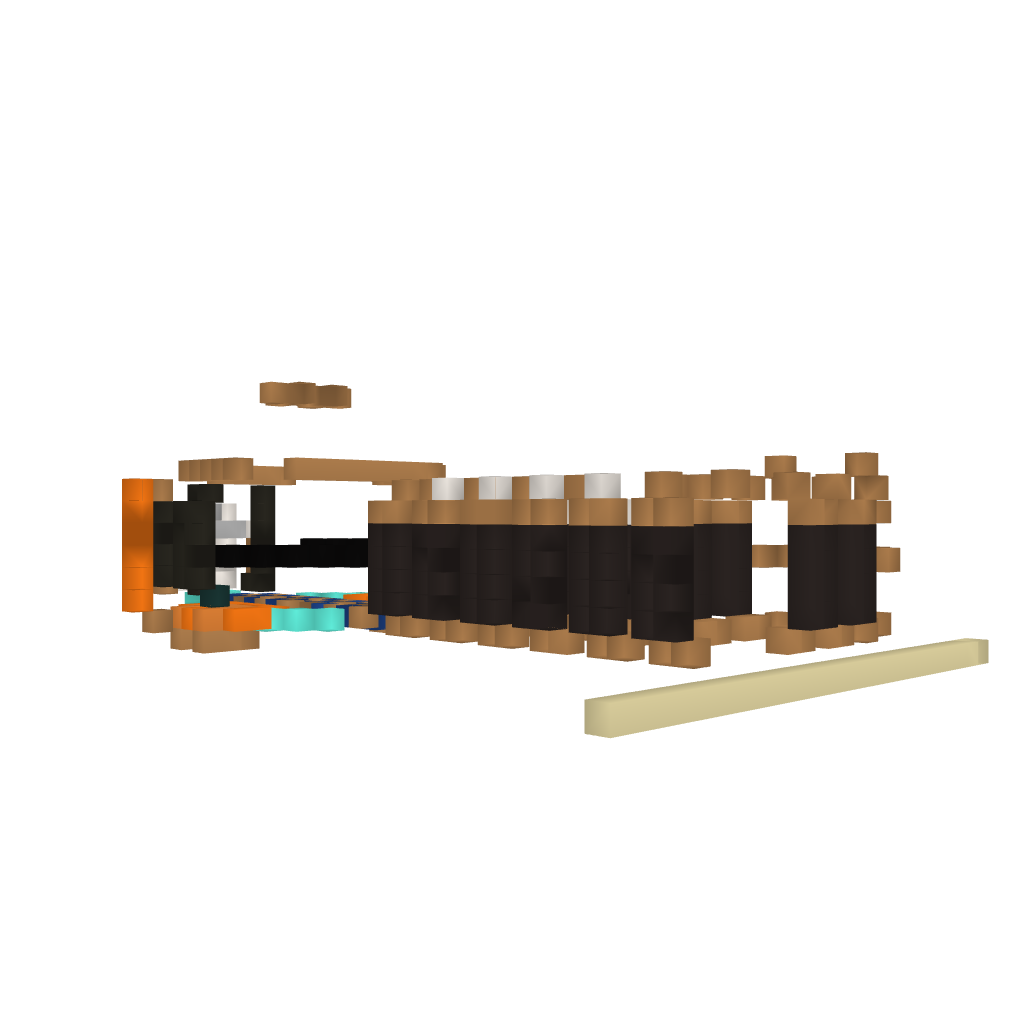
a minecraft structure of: Strongroom